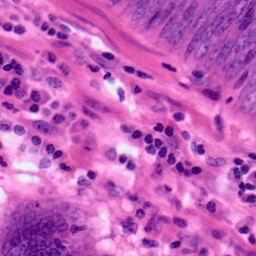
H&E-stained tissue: Colon